Question: What application is open?
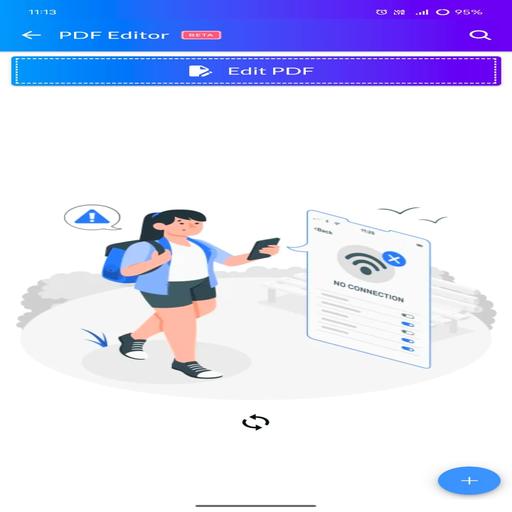
Answer: PDF Editor app